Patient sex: F
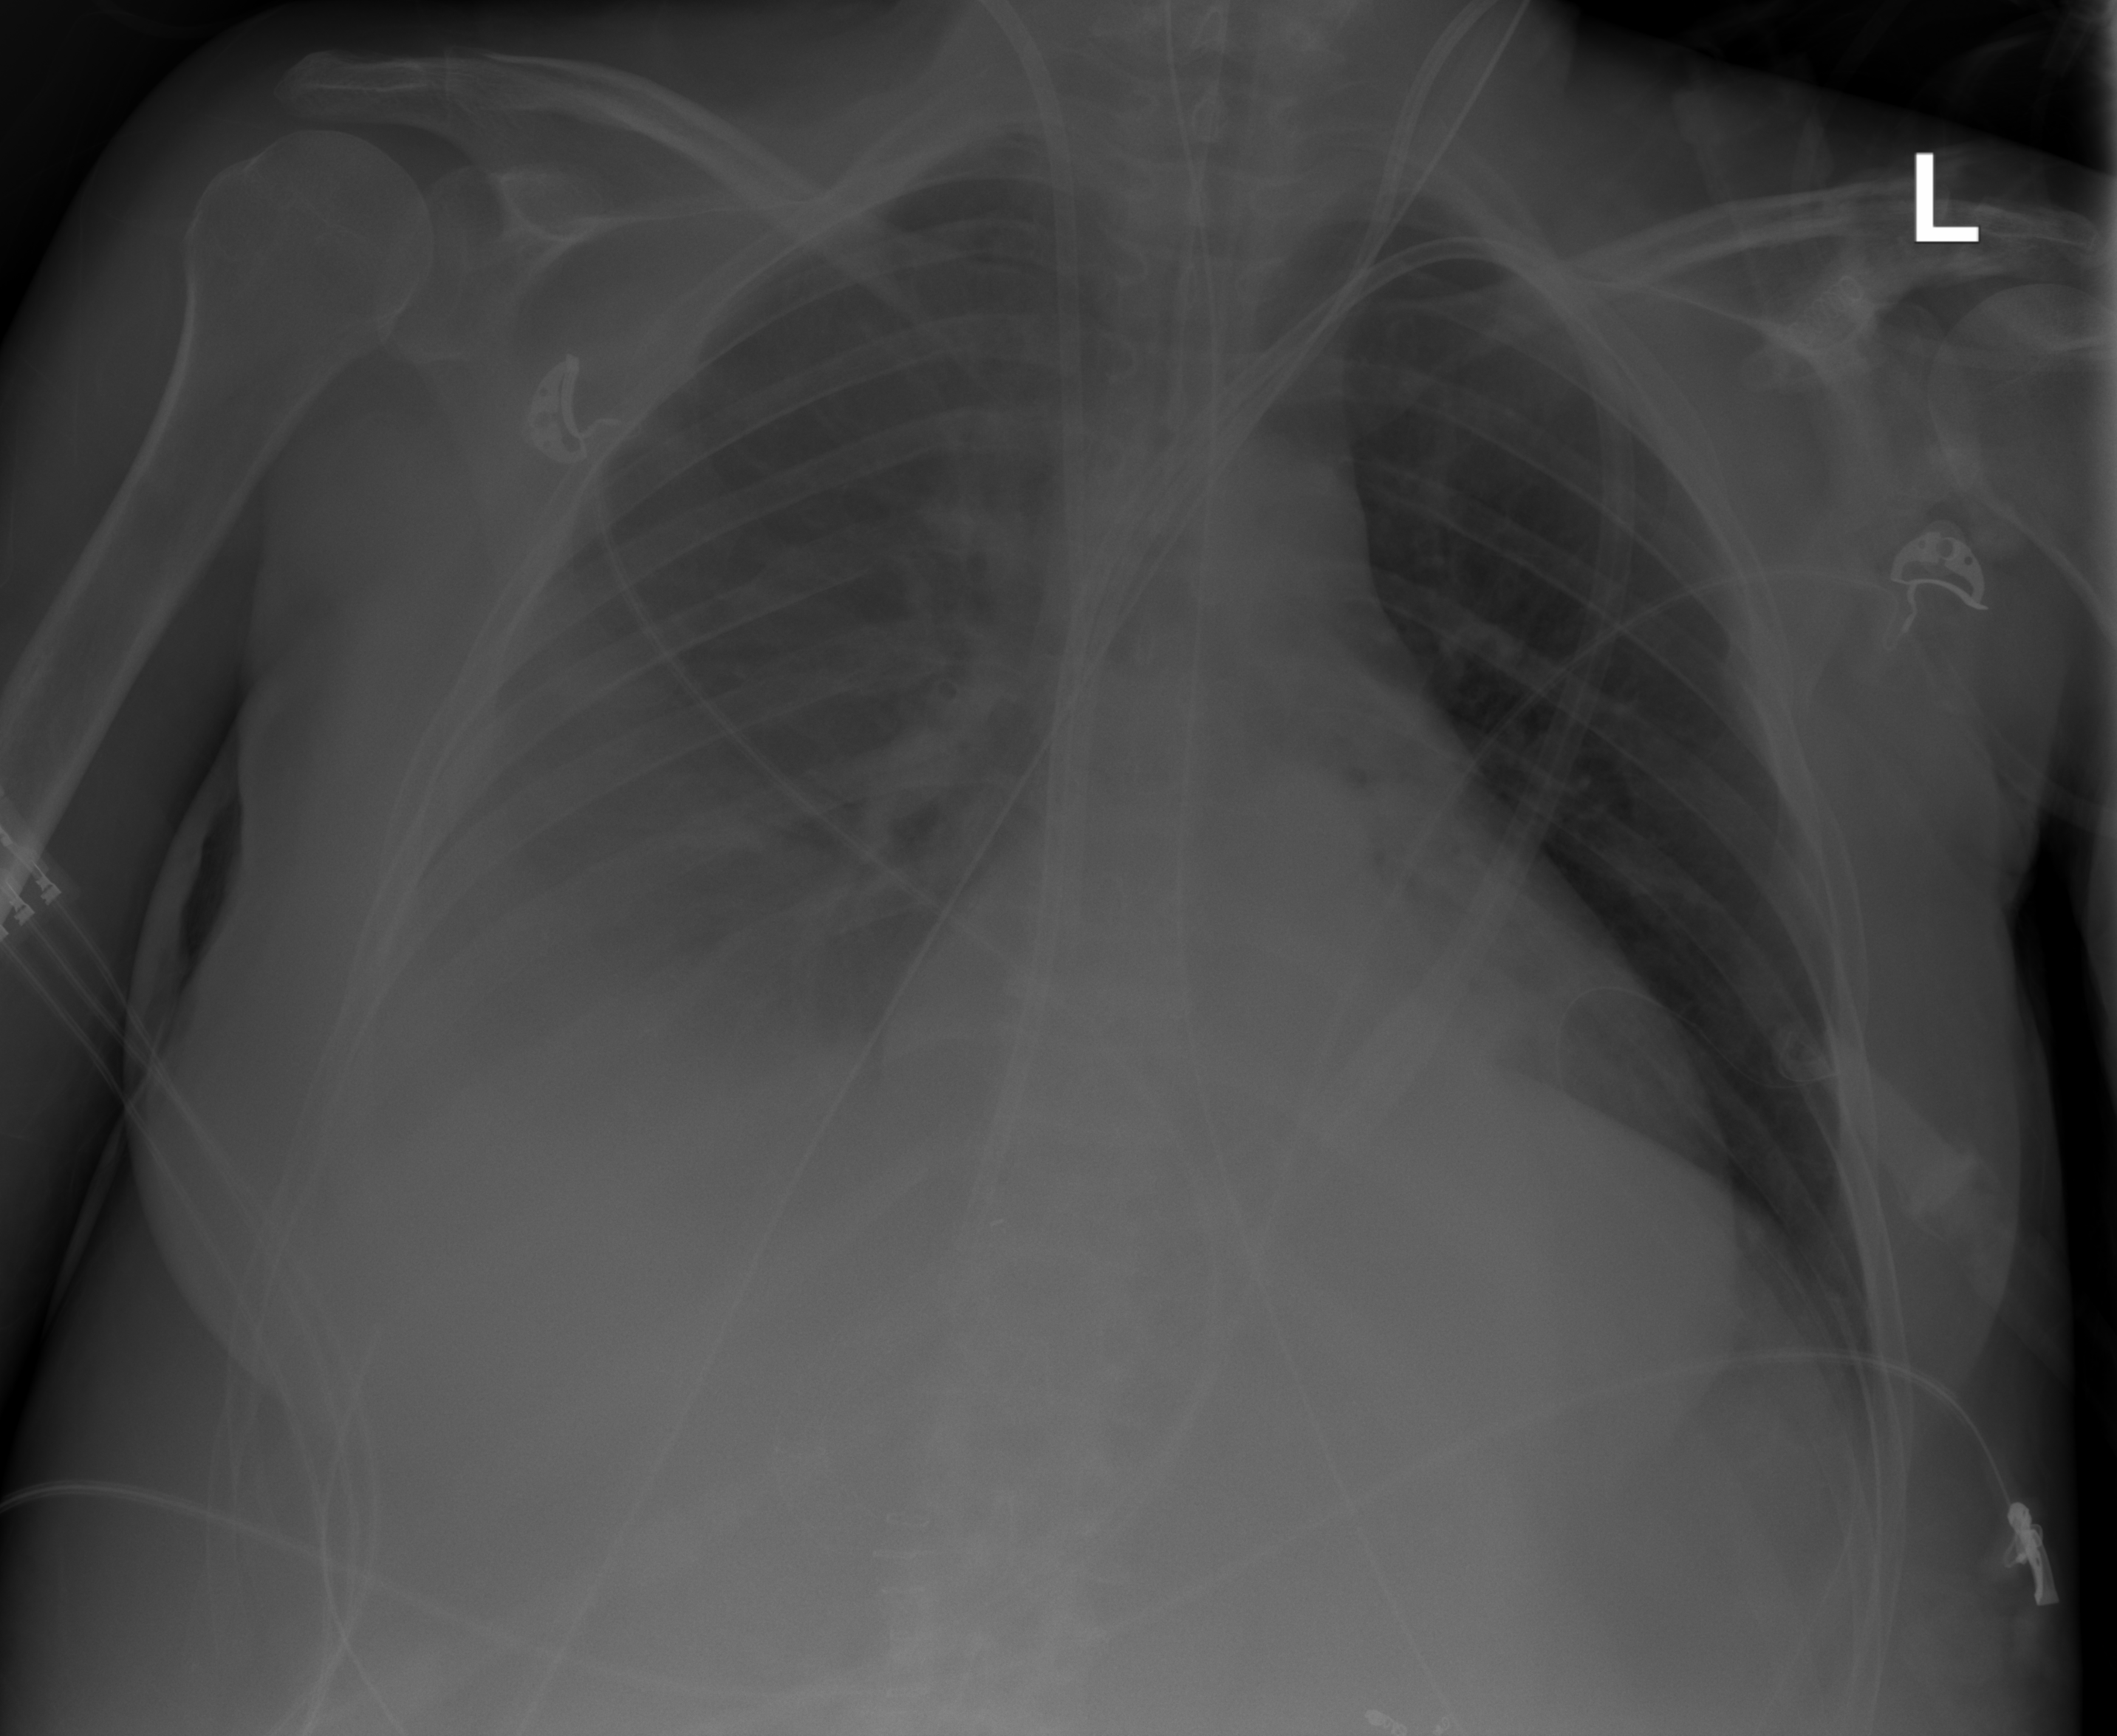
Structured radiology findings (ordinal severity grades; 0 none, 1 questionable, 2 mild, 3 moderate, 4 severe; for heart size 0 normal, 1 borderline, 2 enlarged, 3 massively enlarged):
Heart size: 2
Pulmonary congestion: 2
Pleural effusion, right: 3
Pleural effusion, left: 2
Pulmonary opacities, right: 2
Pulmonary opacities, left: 1
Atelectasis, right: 2
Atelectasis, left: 2